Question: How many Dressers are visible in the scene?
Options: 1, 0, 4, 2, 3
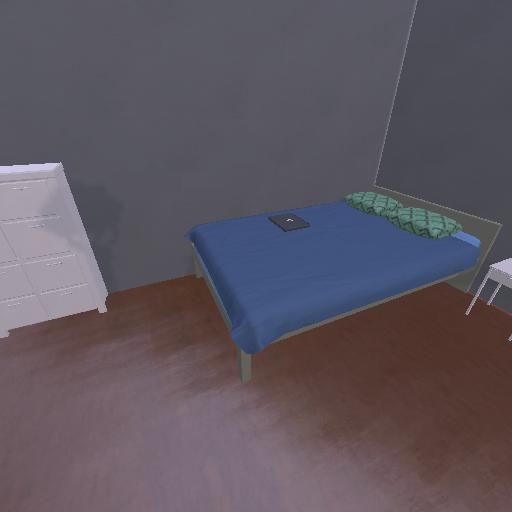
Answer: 1